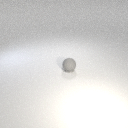
small gray rubber sphere